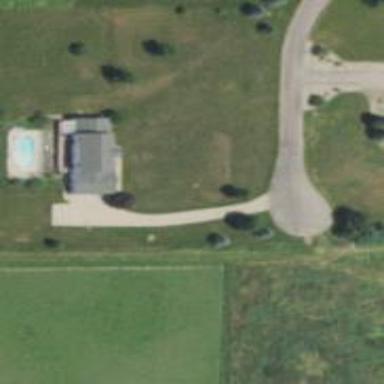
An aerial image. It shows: Driveway.